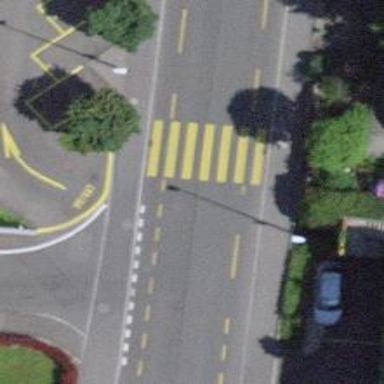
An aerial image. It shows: Kerb serving as barrier.